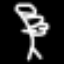
Label: angel